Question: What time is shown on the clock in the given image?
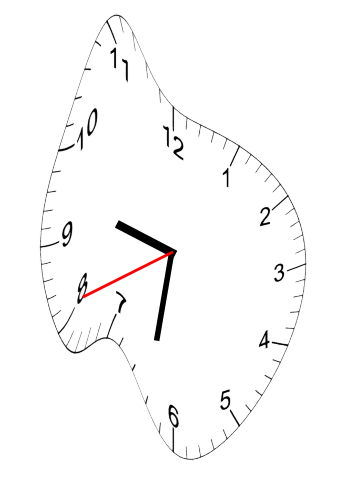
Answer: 09:31:41